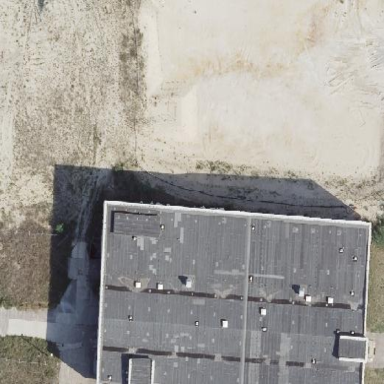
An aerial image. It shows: Commercial building with flat roof.